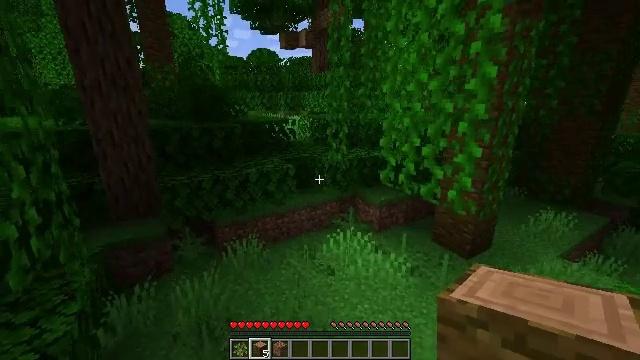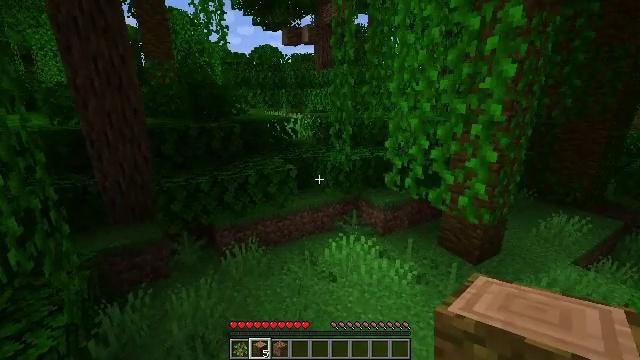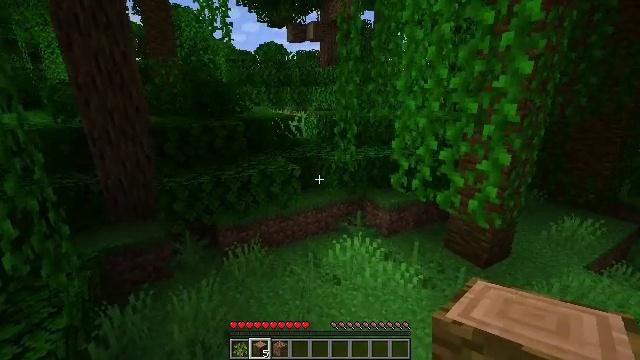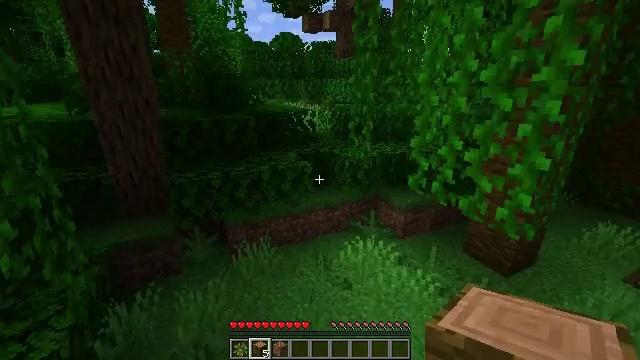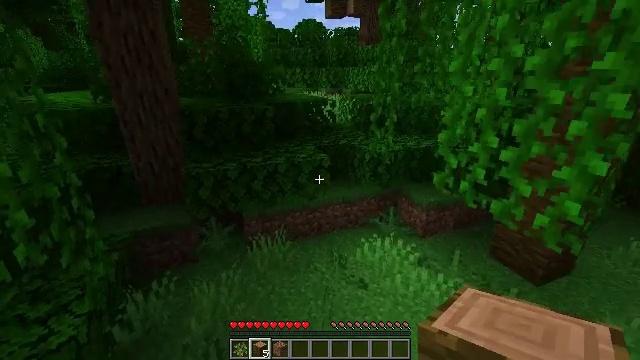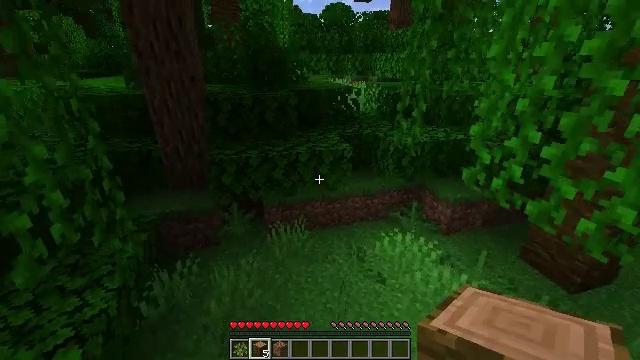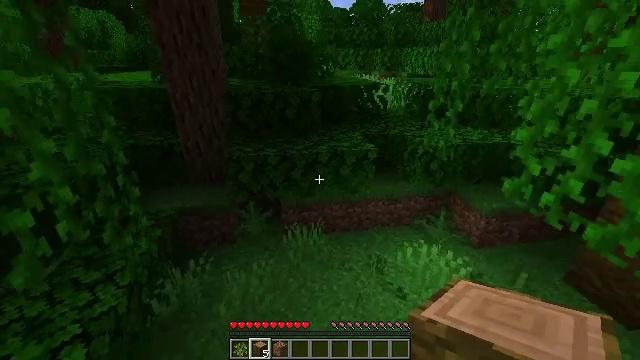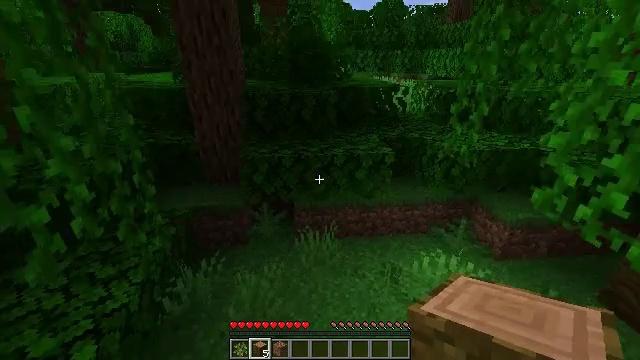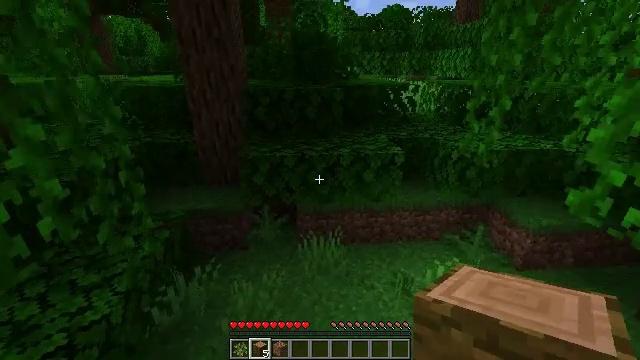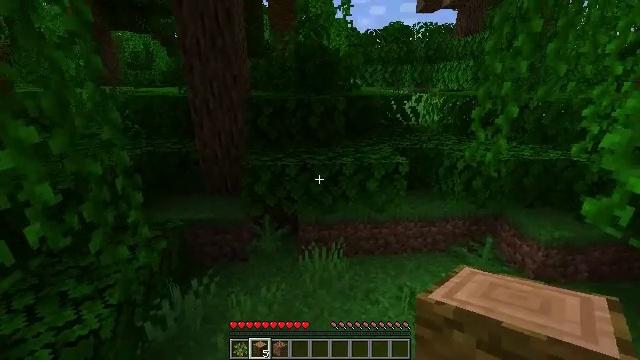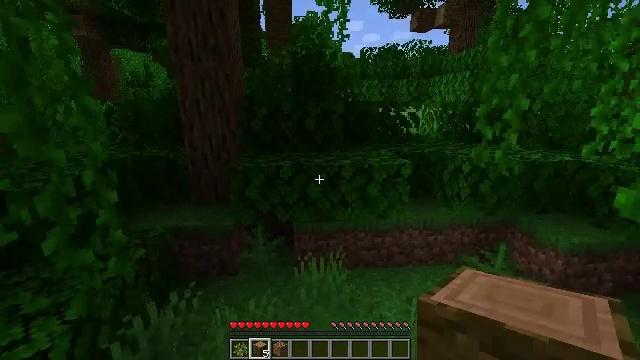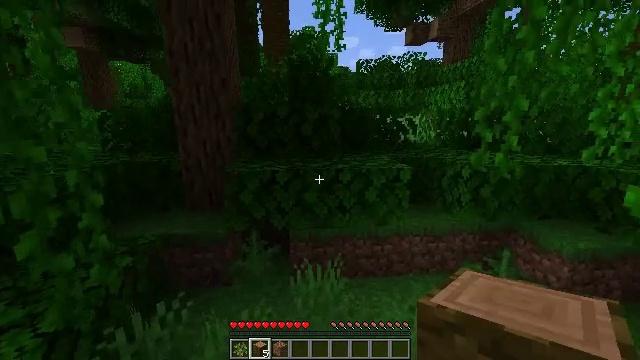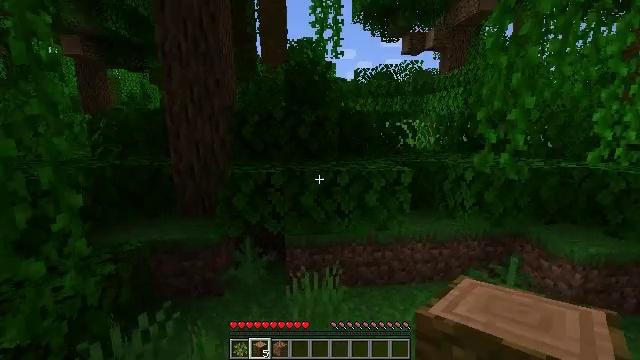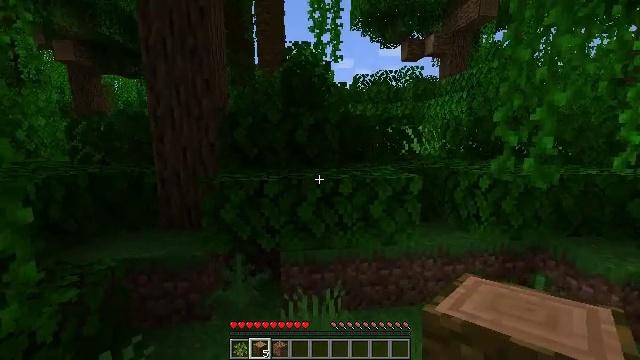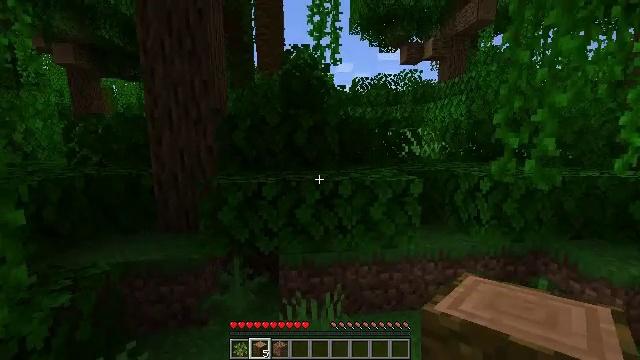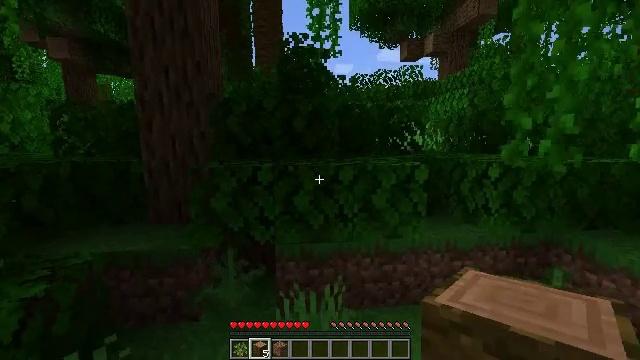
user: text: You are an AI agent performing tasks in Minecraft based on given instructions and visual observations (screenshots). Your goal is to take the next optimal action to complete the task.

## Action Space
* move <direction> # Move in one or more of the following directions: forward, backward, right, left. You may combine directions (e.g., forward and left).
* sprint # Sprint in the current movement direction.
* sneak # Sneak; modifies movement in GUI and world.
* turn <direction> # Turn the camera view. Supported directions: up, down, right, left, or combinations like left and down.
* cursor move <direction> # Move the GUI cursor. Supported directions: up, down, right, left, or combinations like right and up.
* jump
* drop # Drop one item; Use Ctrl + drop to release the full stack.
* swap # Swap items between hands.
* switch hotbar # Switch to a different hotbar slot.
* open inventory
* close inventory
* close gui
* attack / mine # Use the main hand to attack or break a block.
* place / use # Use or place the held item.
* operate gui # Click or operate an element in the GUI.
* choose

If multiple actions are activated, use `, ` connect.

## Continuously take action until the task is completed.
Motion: motion action
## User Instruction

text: Transform jungle logs into jungle planks in the crafting grid.
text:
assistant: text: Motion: move forward
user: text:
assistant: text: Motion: move forward, turn left
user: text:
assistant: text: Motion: move forward, turn left and down
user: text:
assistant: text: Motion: move forward, turn left and down
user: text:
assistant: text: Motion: move forward, turn left and down
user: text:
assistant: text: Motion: move forward, turn left and down
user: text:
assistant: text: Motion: move forward, turn left
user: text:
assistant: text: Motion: move forward, turn left and up
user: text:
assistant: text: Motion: move forward, turn up
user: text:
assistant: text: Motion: move forward, turn up
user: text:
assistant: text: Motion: move forward, turn up
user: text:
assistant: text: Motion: move forward, turn up
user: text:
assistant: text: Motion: move forward, turn up
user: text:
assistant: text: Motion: move forward
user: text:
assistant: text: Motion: move forward
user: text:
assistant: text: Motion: move forward
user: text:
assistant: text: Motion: move forward
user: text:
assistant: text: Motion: move forward
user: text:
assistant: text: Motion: move forward
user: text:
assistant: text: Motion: move forward
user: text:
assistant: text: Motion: move forward
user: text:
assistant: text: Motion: move forward
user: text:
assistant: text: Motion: move forward, turn right
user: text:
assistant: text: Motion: move forward, turn right and up
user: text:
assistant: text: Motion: move forward, turn right
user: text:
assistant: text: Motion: move forward, turn right
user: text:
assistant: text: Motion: move forward, turn right and down
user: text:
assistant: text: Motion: move forward
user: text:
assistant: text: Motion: move forward
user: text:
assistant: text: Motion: move forward